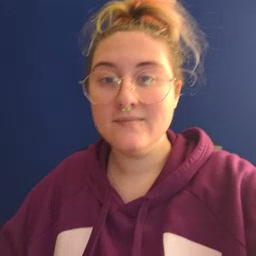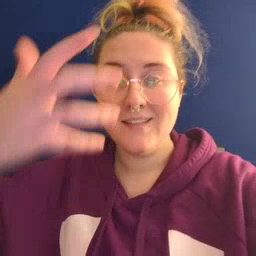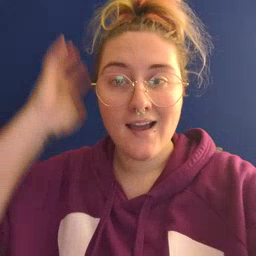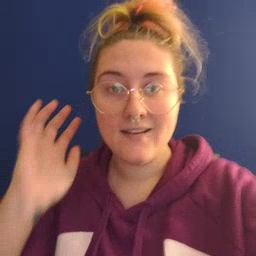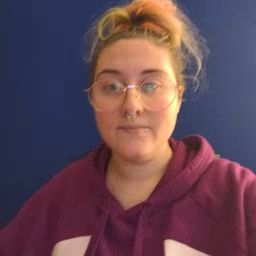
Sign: lion